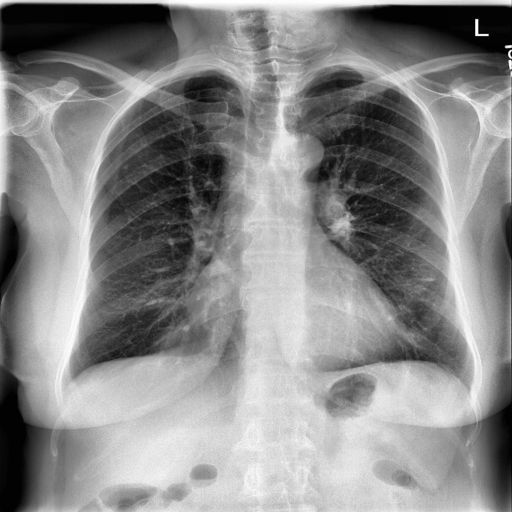
Finding: NORMAL